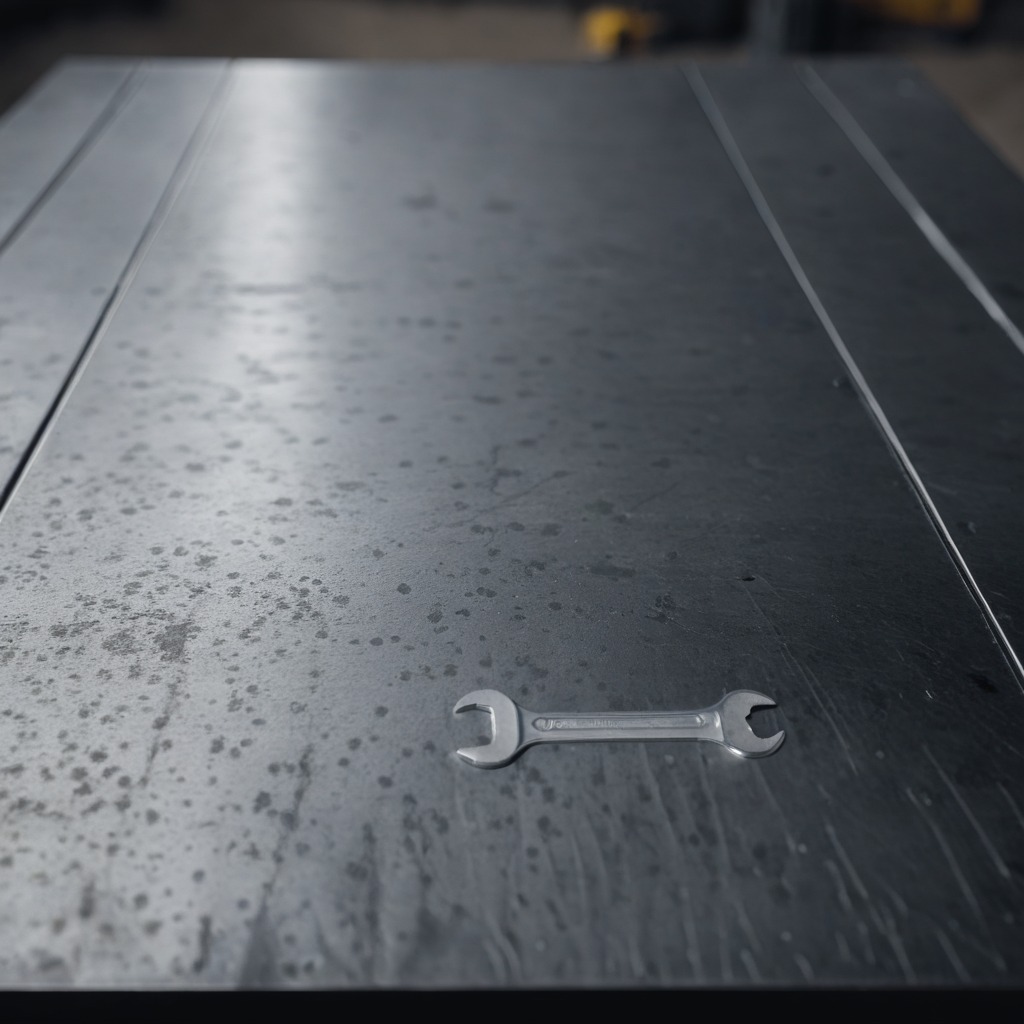
An wrench is lying on a cold steel table in a mining workshop.